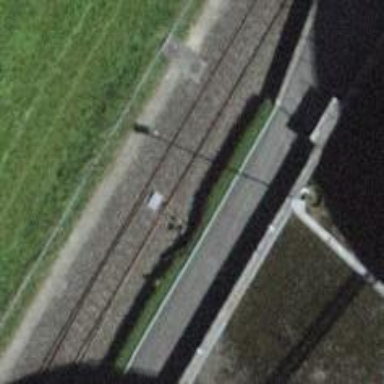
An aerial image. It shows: Railway switch.